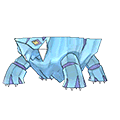
Pok\u00e9mon: avalugg